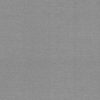
Label: dusty